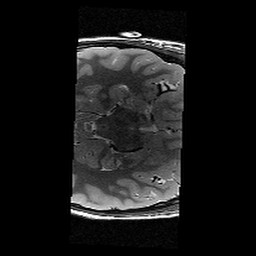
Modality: T2w
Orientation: axial
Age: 12
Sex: male
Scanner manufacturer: siemens
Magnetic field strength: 3 T
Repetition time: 9.23 s
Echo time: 0.067 s